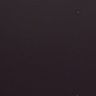
Metastatic tissue present: no